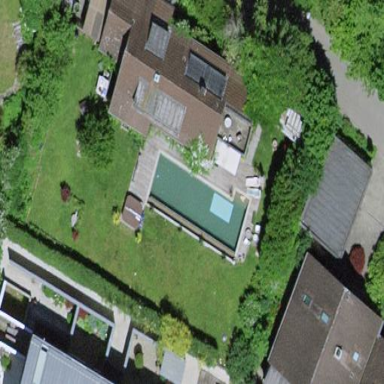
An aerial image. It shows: Swimming pool located in leisure land.